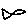
Label: fish